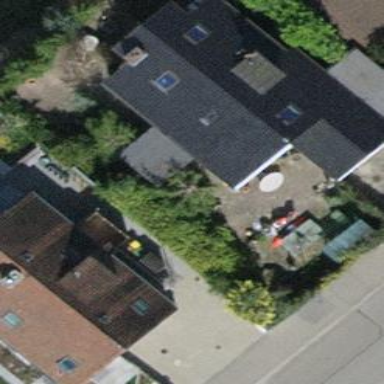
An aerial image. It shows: Detached building with tiled roof.